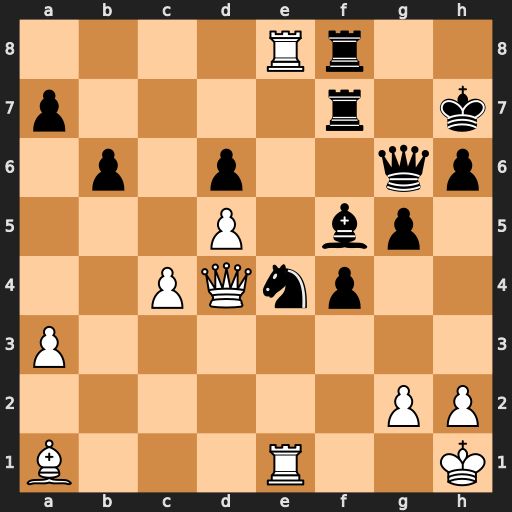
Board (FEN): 4Rr2/p4r1k/1p1p2qp/3P1bp1/2PQnp2/P7/6PP/B3R2K
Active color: w
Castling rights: -
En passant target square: -
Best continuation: Qh8+ Rxh8 Rxh8#